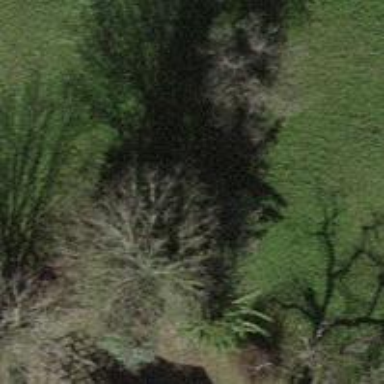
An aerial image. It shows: Beautiful tree in nature.